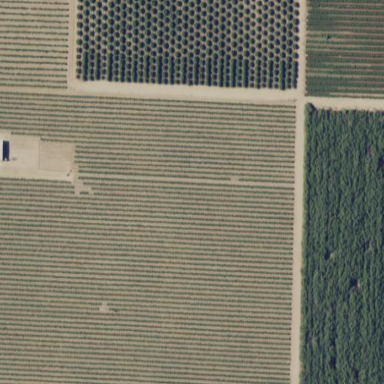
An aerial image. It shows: Vineyard.